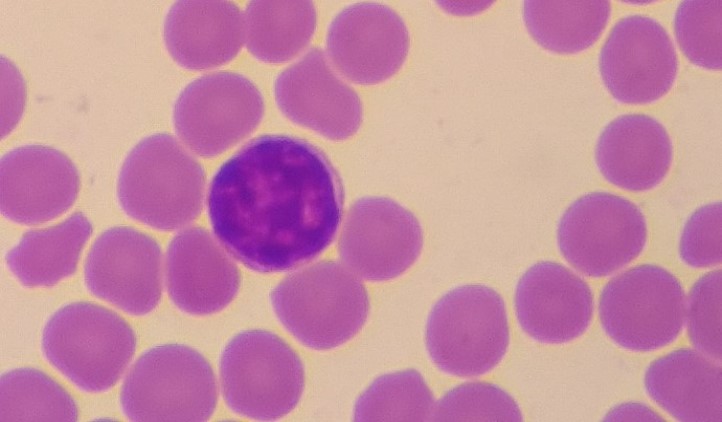
White blood cell type: Lymphocyte